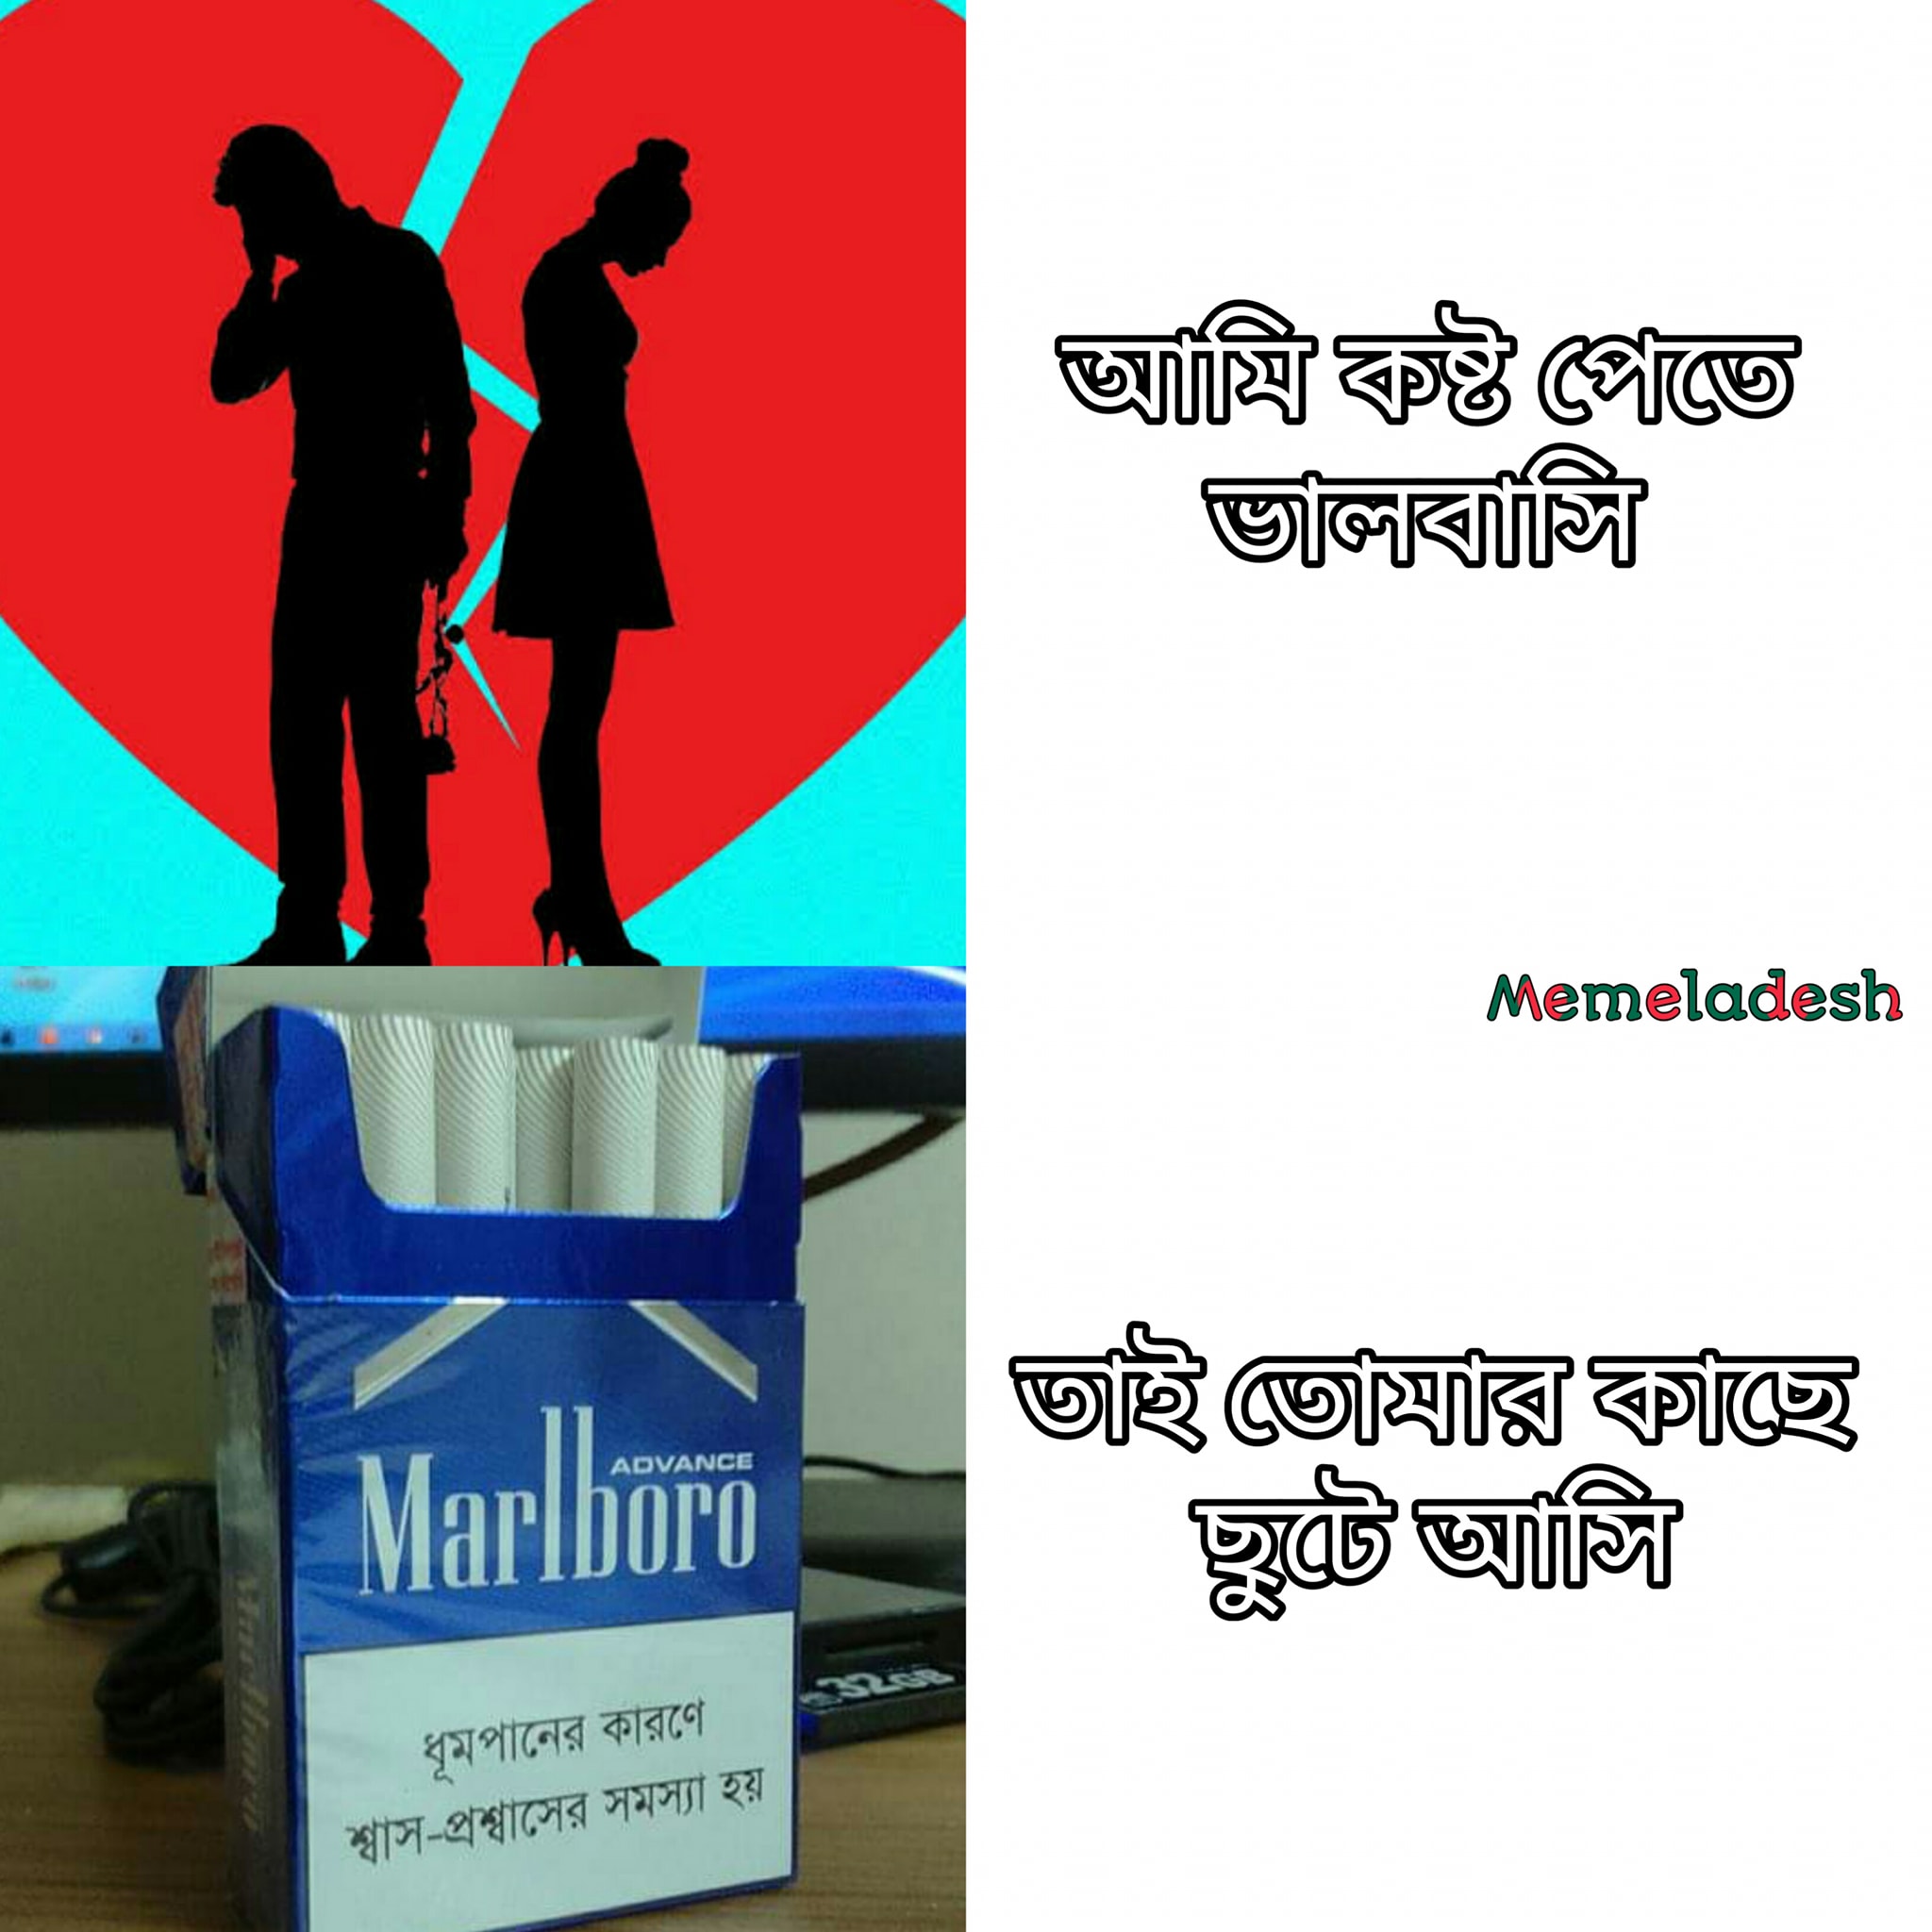
Caption: আমি কষ্ট পেতে ভালবাসি    Marlboro   তাই তোমার কাছে ছুটে আসি
Label: non-hate